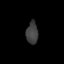
Tissue: prostate
Cell type: T cells
Senescence score: 0.2959
Nuclear area (px): 262
Mean DAPI intensity: 62.179